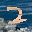
Label: 2